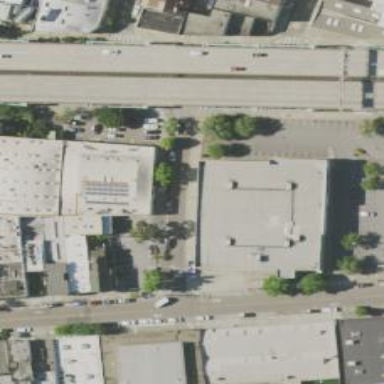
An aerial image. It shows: Retail building.